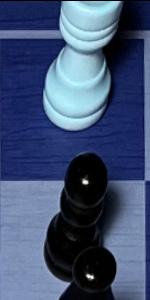
Label: Pawn_Black